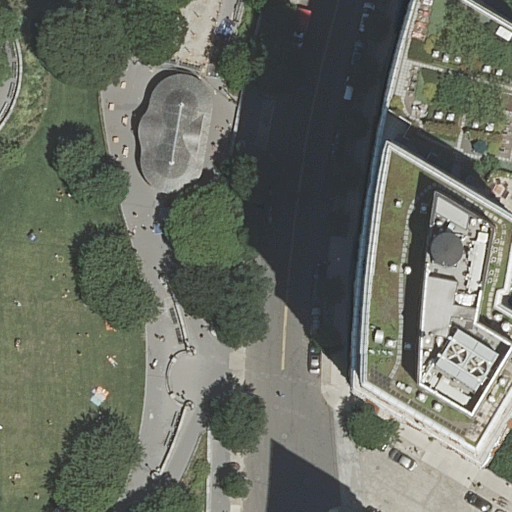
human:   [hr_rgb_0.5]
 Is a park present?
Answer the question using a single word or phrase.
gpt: yes

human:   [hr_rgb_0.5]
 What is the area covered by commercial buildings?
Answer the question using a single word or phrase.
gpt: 0m2

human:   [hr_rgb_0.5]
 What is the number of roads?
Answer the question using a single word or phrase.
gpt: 13

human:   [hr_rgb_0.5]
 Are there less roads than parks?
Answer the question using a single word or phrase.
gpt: no

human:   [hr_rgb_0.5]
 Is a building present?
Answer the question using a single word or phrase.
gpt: yes

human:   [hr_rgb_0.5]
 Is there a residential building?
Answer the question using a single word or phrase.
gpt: yes

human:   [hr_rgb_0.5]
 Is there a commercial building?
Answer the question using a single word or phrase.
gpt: no

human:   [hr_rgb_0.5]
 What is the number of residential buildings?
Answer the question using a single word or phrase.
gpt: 2

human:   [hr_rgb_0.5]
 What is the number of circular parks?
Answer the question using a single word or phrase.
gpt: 0

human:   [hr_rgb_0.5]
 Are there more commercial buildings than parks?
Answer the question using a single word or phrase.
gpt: no

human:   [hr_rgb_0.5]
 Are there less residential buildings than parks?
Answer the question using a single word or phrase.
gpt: no

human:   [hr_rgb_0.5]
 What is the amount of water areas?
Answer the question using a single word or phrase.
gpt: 0

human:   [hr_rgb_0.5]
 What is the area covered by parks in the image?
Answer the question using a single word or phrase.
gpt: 8270m2

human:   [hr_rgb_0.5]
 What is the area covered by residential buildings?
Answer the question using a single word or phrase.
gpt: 308m2

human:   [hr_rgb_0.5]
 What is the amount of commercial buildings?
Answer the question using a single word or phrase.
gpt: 0

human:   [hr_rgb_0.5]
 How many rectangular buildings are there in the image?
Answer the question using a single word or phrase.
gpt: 1

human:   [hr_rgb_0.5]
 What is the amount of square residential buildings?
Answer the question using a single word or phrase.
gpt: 0

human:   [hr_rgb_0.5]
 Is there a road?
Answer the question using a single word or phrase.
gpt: yes

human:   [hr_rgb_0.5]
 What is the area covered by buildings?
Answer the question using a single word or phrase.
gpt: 308m2

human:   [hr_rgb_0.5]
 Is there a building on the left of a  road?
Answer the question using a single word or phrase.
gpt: yes

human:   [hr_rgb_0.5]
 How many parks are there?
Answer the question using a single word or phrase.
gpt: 2

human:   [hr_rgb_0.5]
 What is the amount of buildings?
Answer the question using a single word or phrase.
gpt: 2

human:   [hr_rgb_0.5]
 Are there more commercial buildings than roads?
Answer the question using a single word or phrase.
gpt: no

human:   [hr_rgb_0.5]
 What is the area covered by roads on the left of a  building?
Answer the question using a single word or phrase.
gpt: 0m2

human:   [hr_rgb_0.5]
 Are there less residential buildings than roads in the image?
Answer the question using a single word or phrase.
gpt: yes

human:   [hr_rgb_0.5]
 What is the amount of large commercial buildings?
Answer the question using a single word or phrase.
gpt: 0

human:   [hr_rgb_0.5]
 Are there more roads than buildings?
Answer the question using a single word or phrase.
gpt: yes

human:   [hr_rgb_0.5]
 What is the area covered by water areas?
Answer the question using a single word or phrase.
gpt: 0m2

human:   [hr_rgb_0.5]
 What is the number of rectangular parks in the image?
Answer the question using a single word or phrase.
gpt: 1

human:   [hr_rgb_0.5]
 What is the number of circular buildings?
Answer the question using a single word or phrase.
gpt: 0

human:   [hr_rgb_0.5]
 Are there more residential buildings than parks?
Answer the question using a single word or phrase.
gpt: no

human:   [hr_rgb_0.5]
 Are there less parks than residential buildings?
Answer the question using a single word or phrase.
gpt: no

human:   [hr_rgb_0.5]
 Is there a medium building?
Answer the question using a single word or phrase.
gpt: yes

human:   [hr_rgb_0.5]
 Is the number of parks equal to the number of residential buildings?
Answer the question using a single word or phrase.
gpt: yes

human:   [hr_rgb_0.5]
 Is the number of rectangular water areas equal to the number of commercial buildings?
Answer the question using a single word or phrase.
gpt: yes

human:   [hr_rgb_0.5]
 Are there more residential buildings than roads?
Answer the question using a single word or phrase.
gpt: no

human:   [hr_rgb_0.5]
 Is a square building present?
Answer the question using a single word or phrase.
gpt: no

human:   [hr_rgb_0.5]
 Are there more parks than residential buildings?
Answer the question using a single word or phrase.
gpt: no

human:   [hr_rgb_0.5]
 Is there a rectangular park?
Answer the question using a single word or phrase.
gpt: yes

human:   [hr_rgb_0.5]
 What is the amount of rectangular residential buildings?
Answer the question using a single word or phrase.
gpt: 1

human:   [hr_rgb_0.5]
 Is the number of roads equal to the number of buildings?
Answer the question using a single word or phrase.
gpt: no

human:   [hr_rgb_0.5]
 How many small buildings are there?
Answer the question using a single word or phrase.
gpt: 1

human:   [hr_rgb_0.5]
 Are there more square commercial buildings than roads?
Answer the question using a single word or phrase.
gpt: no

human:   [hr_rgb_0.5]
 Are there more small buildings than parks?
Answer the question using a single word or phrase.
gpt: no

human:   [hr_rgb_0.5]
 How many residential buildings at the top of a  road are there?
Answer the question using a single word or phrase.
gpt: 2

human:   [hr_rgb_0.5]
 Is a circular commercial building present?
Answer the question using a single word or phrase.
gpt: no

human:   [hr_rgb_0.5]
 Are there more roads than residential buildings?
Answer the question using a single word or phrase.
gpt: yes

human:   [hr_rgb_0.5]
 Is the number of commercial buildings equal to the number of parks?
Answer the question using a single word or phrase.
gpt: no

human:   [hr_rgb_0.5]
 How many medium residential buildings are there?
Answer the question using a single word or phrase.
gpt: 1

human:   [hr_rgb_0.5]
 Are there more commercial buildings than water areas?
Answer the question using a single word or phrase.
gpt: no

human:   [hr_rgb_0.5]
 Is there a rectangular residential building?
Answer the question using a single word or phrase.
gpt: yes

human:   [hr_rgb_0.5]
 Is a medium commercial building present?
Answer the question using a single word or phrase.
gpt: no

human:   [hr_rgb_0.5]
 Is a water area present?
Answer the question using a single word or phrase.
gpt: no

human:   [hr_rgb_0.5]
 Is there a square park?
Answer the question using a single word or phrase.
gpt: no

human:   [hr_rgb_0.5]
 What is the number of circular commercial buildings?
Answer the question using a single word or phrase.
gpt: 0

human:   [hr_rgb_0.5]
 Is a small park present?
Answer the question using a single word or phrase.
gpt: no

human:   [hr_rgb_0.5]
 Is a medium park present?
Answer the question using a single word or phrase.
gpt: yes

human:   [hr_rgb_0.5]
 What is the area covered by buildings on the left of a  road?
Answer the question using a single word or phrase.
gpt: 308m2

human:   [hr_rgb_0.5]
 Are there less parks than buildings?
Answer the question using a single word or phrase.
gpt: no

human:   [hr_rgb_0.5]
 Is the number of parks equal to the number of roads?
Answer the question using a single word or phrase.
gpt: no

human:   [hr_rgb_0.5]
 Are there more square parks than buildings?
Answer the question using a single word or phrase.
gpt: no

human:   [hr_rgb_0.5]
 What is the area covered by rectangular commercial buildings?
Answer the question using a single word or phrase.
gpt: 0m2

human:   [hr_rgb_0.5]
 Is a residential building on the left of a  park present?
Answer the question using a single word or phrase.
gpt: yes

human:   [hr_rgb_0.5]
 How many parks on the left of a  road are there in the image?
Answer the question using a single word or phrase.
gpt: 0